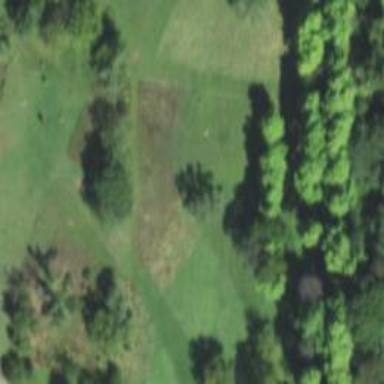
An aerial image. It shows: Disc golf hole.